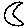
Label: moon